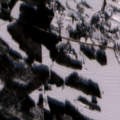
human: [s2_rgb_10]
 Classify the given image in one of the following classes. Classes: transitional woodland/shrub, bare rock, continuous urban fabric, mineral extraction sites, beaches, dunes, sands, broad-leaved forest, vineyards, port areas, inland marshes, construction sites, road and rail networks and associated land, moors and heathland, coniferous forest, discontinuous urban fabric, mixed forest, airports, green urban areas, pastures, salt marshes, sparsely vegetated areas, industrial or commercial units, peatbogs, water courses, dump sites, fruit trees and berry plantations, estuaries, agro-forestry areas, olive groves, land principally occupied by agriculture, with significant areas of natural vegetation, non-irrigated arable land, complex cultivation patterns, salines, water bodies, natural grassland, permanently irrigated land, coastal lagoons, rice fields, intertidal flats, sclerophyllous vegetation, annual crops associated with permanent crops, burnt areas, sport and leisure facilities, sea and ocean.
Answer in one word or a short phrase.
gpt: non-irrigated arable land, land principally occupied by agriculture, with significant areas of natural vegetation, coniferous forest, mixed forest